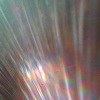
Label: sunburn